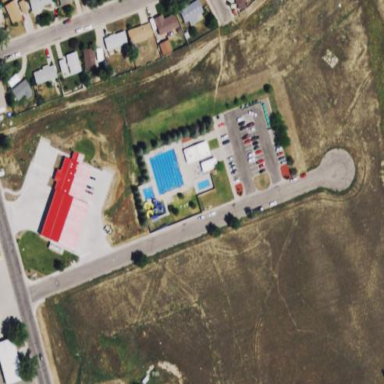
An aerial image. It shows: Sports centre focused on swimming activities.